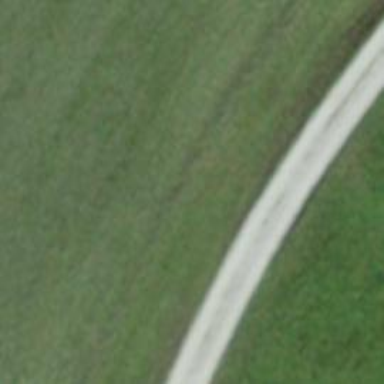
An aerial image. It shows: Track for hiking with classic grooming.